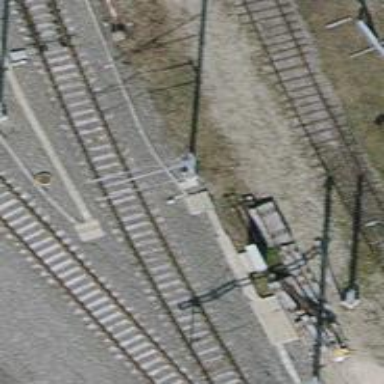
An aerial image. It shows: Single-track electrified railway service yard with contact line for trains.